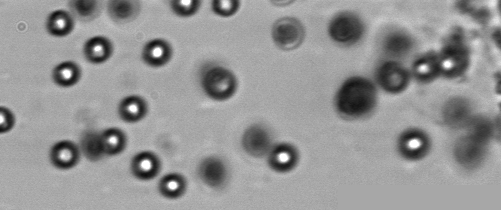
Label: Phaeocystis